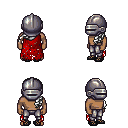
a pixel art fantasy rpg character, male body template, human, dark skin, red tattered cape, metal pants, white left-swept hairstyle, metal helm, ghillies, four views (front, back, left, right), 2x2 character sprite sheet, small pixel art, hard edges, no anti-aliasing